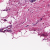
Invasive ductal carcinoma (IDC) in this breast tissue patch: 0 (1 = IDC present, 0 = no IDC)